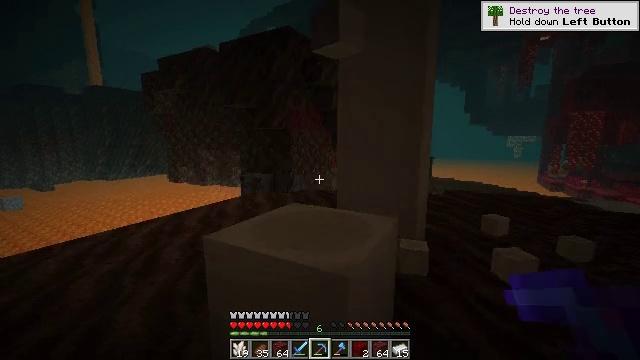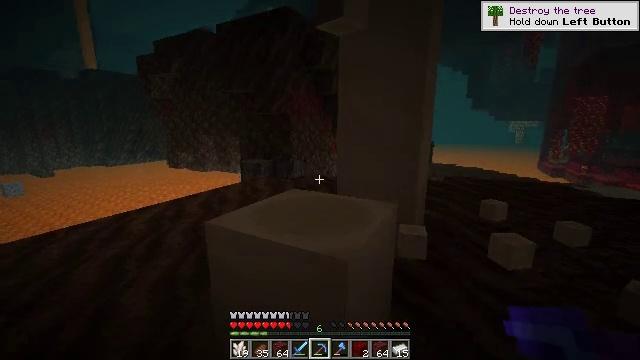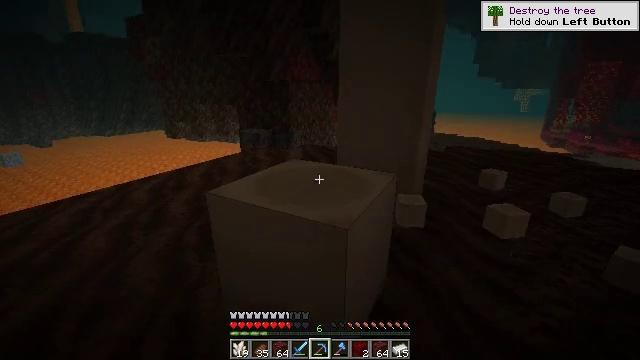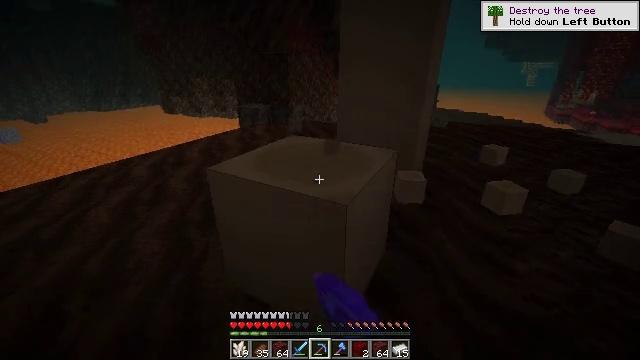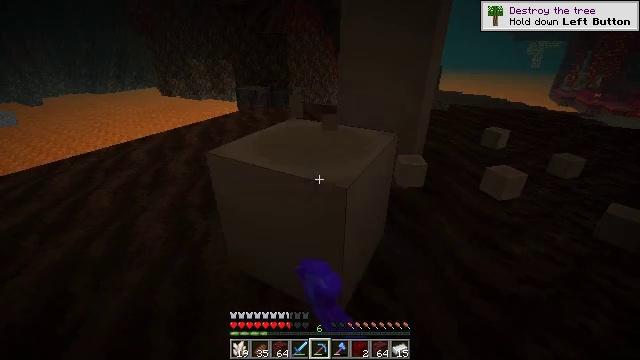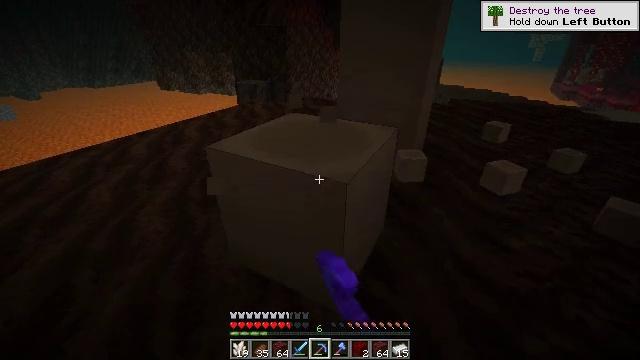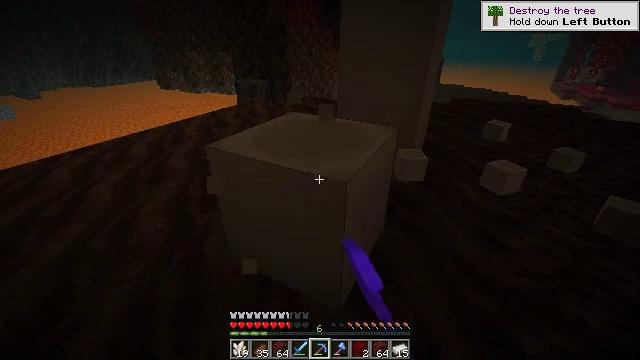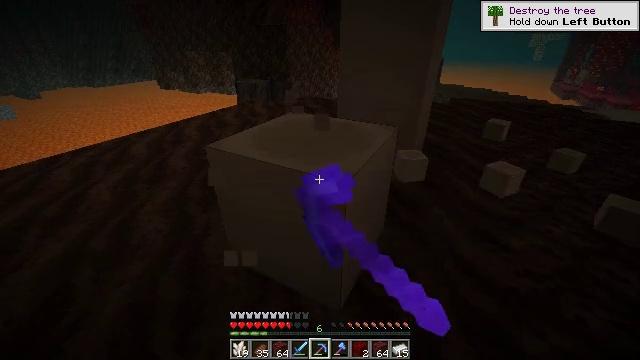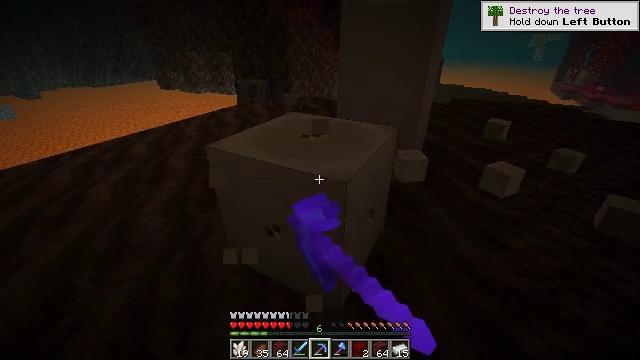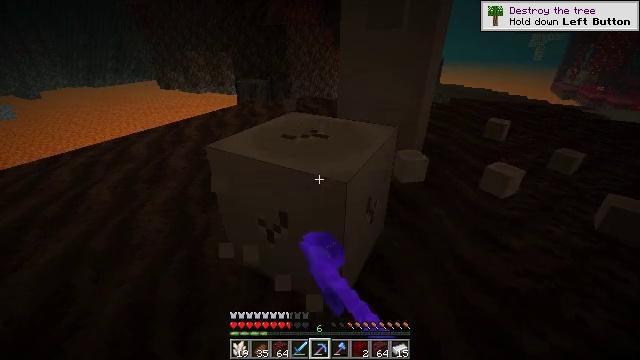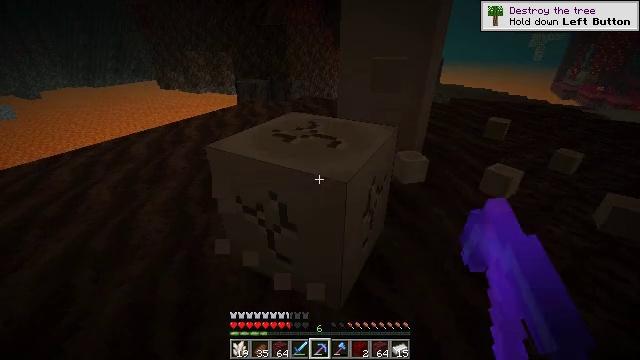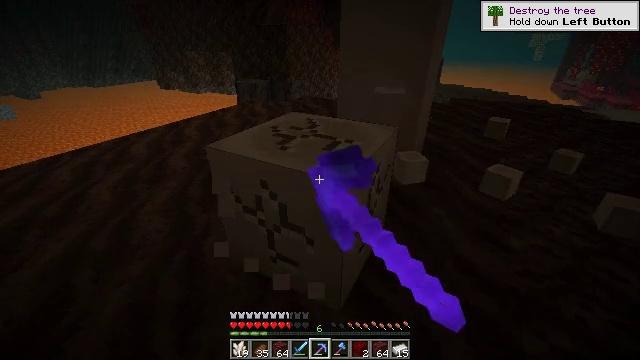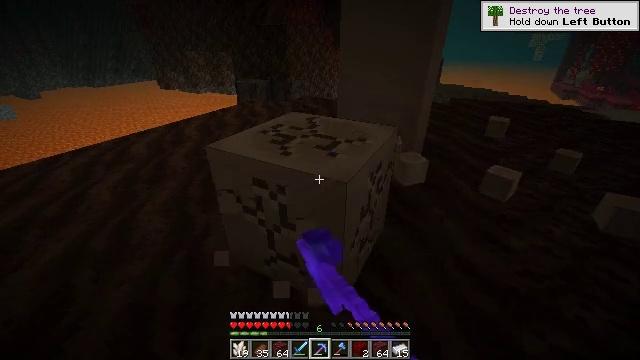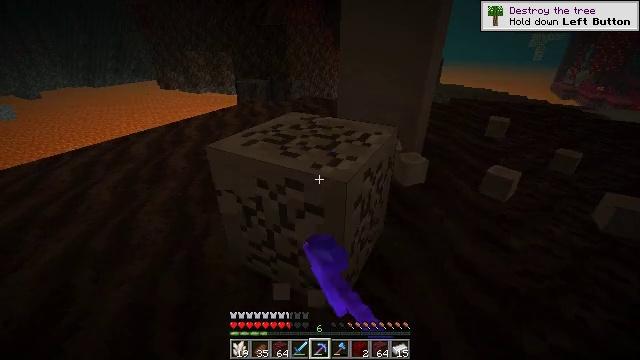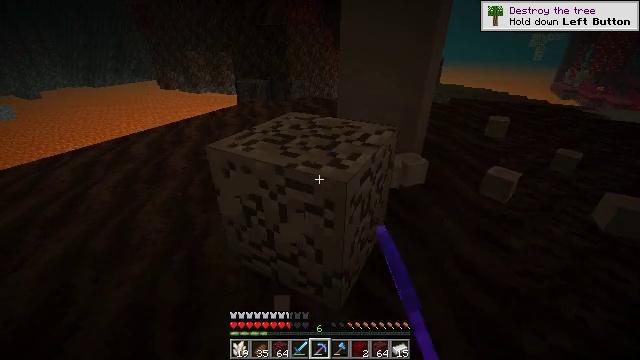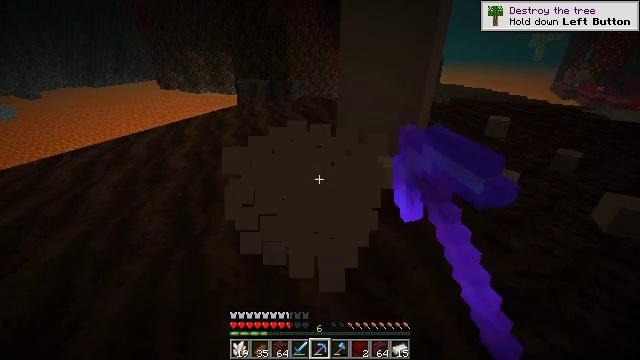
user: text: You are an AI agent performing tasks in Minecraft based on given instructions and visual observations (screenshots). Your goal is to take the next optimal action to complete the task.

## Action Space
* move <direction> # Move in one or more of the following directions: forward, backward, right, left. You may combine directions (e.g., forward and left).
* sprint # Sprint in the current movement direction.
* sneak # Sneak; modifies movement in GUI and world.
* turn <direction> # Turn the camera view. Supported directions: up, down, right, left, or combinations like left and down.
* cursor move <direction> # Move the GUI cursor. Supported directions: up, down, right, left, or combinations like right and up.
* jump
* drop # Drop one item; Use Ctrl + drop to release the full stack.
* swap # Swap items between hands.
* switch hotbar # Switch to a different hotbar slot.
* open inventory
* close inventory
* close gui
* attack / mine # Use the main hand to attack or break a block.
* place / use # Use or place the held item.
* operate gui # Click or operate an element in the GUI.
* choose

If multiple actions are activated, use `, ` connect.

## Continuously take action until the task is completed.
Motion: motion action
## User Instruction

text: Collect bone block by breaking it.
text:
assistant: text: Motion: turn down, attack / mine
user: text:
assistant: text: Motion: turn down, attack / mine
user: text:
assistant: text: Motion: turn down, attack / mine
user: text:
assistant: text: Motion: turn down, attack / mine
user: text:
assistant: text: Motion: turn down, attack / mine
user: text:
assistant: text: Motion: attack / mine
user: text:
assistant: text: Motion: attack / mine
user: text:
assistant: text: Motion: attack / mine
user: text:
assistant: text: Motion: attack / mine
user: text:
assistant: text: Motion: attack / mine
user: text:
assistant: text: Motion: attack / mine
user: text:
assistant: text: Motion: attack / mine
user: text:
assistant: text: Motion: attack / mine
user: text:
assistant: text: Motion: attack / mine
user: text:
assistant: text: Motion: attack / mine
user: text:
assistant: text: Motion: attack / mine
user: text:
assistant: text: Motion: move forward, attack / mine
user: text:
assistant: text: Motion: move forward, turn right and up, attack / mine
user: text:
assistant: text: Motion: move forward, turn right and up, attack / mine
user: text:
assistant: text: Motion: move forward, turn right and up, attack / mine
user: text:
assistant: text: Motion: move forward, turn right and up, attack / mine
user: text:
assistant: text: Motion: turn right and up, attack / mine
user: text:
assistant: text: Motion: attack / mine
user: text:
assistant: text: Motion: attack / mine
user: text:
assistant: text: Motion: attack / mine
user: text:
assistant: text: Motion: attack / mine
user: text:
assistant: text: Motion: attack / mine
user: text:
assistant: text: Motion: attack / mine
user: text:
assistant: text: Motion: attack / mine
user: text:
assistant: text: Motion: attack / mine